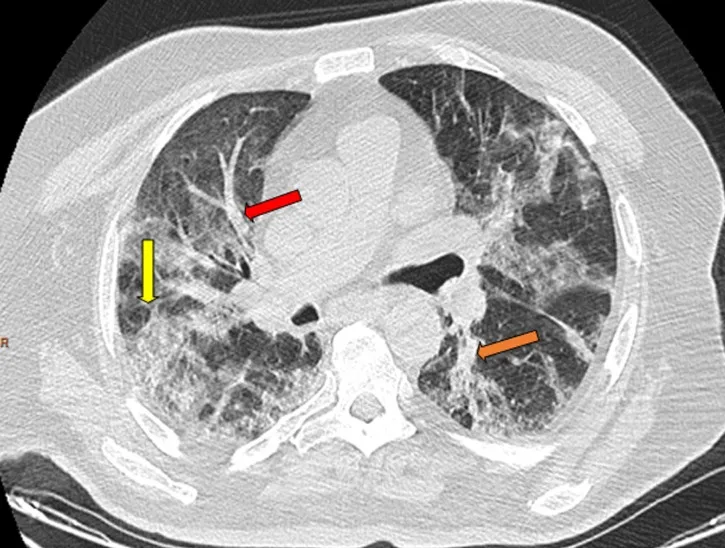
the first thoracic CT scan in an axial lung window showing widespread bilateral ground glass opacities associated with crazy paving (yellow arrow), vascular dilatation (red arrow) as well as consolidation (orange arrow).
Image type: radiology (ct)